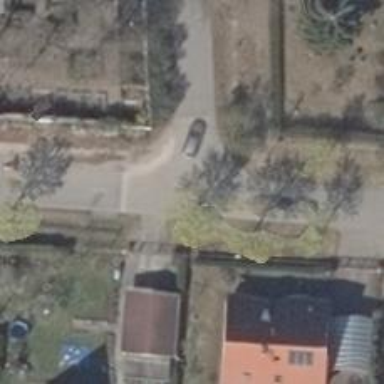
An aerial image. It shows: Asphalt road in residential area.